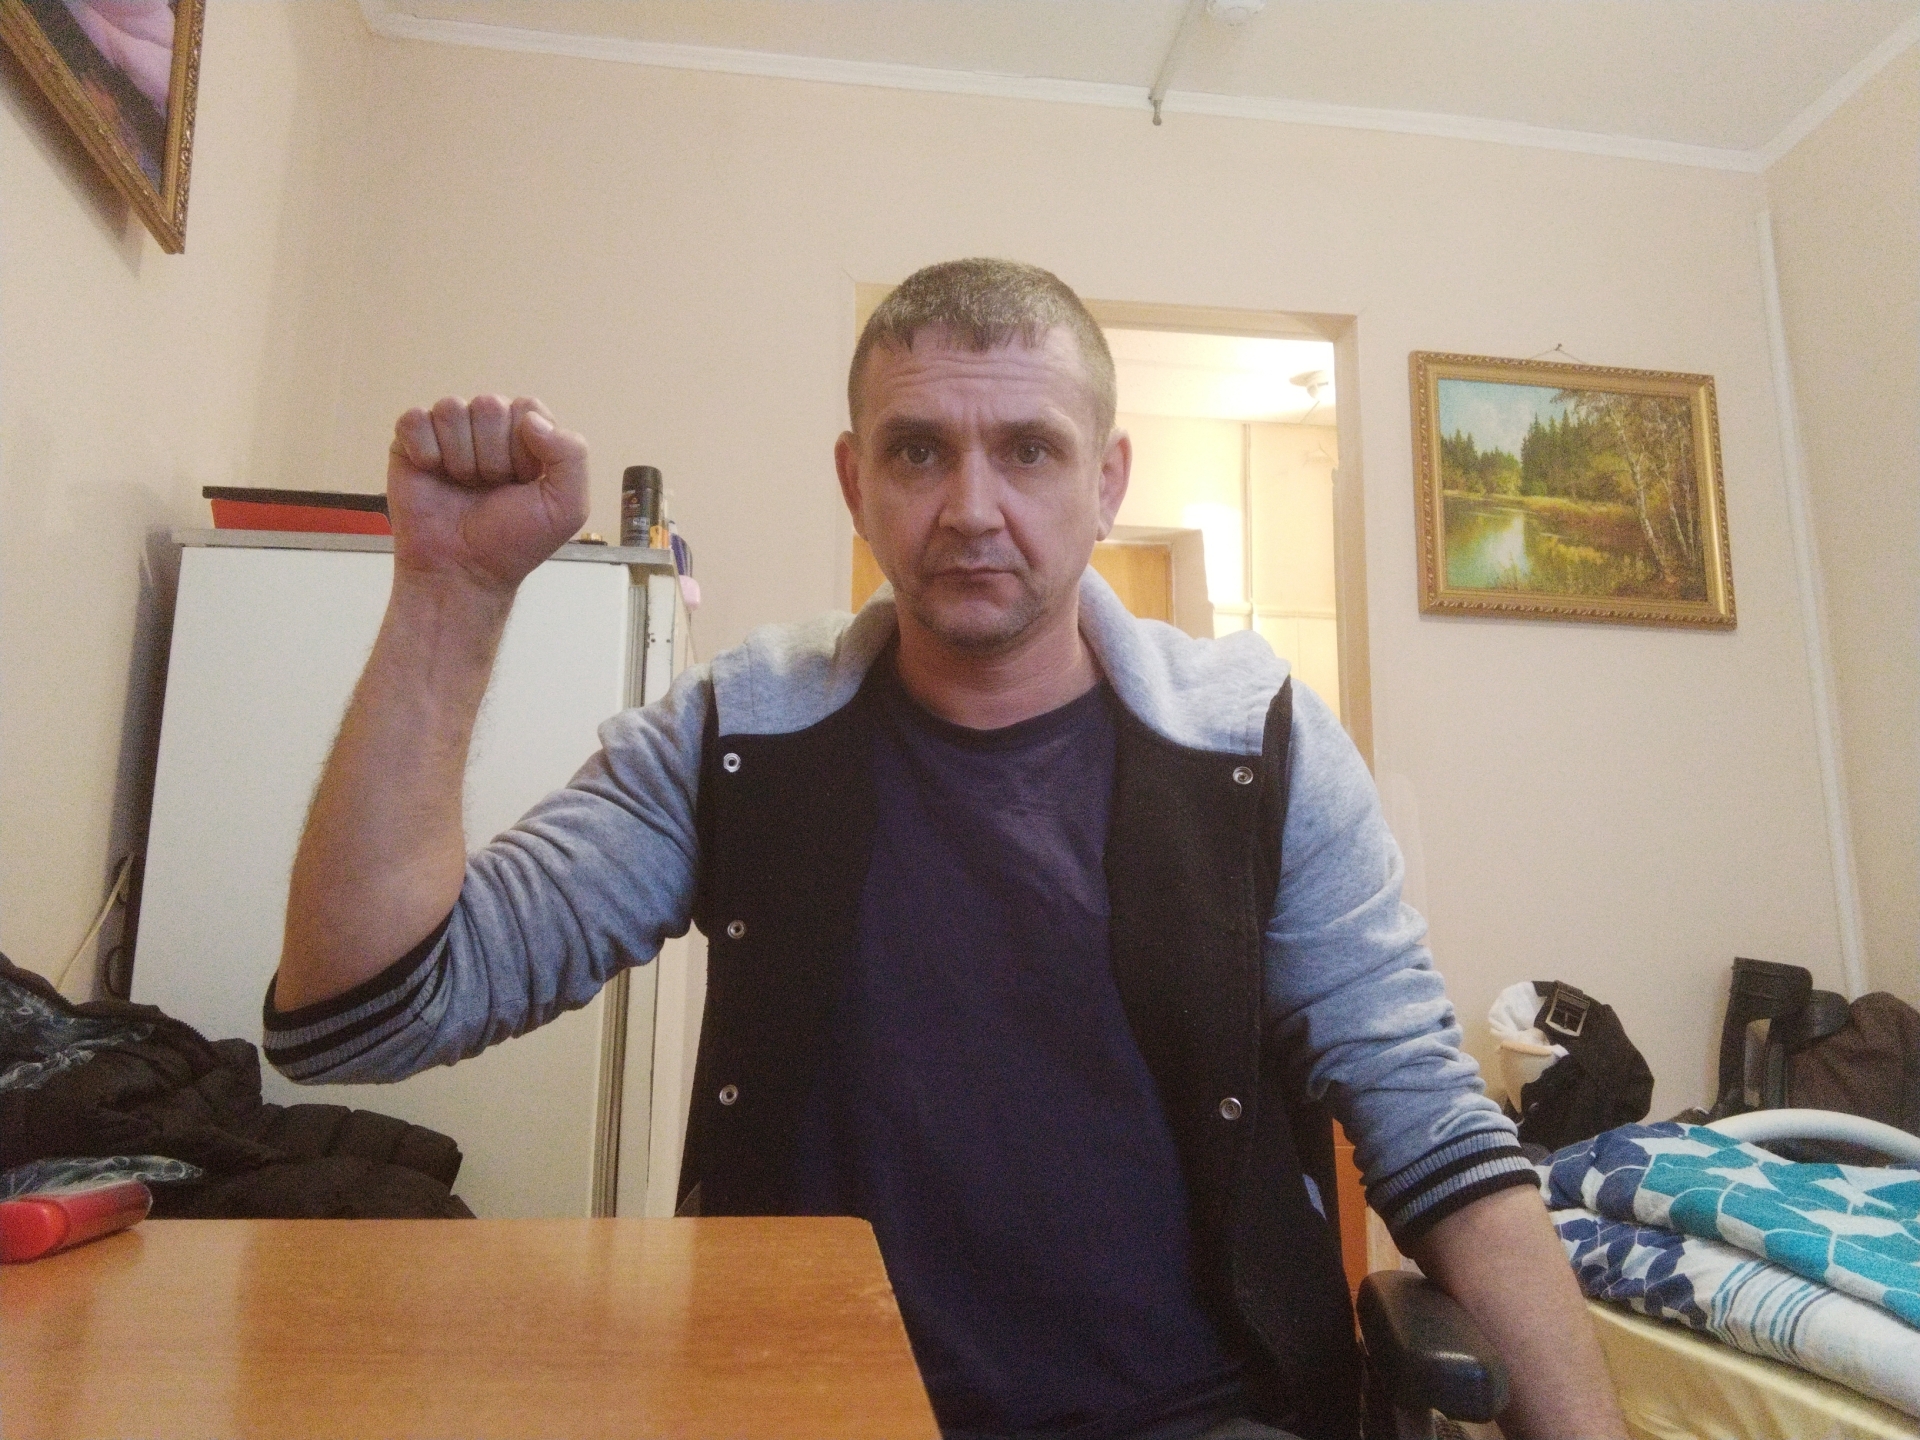
Label: noise